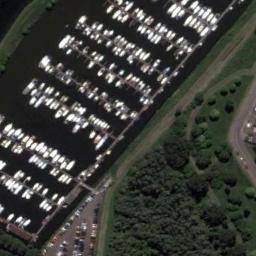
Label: harbor